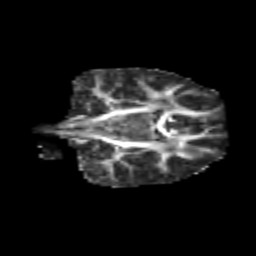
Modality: FA
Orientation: coronal
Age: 7
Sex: female
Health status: healthy